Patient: sex M, age 60
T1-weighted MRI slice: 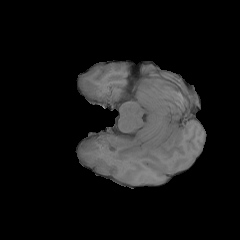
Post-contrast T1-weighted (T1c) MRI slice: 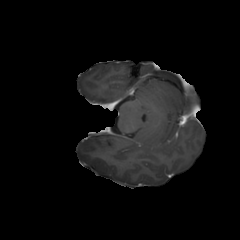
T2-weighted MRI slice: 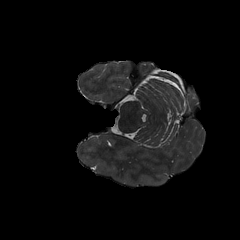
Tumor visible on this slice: no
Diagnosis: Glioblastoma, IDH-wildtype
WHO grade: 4